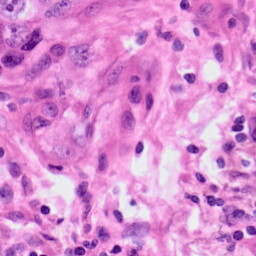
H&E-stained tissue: Lung